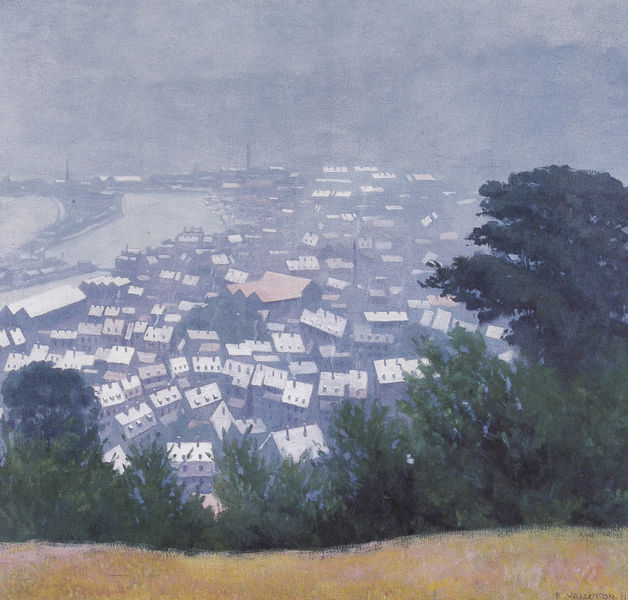
Titel: Honfleur aus der Vogelschau
Künstler: Félix Vallotton
Standort: Nancy
Institution: Musée des Beaux-Arts
Schlagwörter: baum, berg, blau, gemälde, himmel, laub, wasser, weiß, wolken, bäume, fluss, gelb, grün, landschaft, ocker, sand, see, stadt, ufer, äste, braun, fenster, frankreich, grau, hintergrund, orange, vordergrund, zeichnung, ausblick, blick, dach, gebäude, gras, haus, rot, schnee, weg, wiese, zaun, beige, malerei, architektur, signatur, ast, ebene, feld, ferne, flusslauf, gräser, häuser, hügel, kalt, nass, spiegelung, strauch, brücke, brüstung, busch, büsche, gebüsch, gewässer, kanal, kirche, rauch, sträucher, insel, realismus, pflanzen, rosa, tal, wald, anhöhe, kamin, kamine, schornstein, turm, aussicht, vallotton, valloton, ansicht, ort, perspektive, vedute, berge, gebirge, hang, dorf, dächer, schornsteine, dunst, nebel, winter, idylle, fabrik, schlot, vogelperspektive, hafen, industrie, nebelig, strom, felix, grass, halle, anfang 20. jahrhundert, arbeiterstadt, aufsicht, dunstglocke, favela, foto, fotografie, grossstadt, grosstadt, grünblau, kirchen, kirchtürme, luftaufnahme, oben, ortschaft, panorama, photographie, rechtecke, regen, rio, schlote, senke, smog, stadtansicht, stadtrand, straßen, unten, valloton ( war noch gerade so, türme, heide, gestade, draufsicht, dachfenster, gauben, stadtlandschaft, laubbäume, sea, houses, landscahft, siedlung, gaupen, mittelpunkt, fesnter, mittelgrund, city, hallen, dachreiter, mehrstöckig, wasswer, dunstig, schmutzig, dachlandschaft, altarm, giebeldächer, verlbauung, braunes grass, braunes gras, braune wiese, anöhhe, gettho